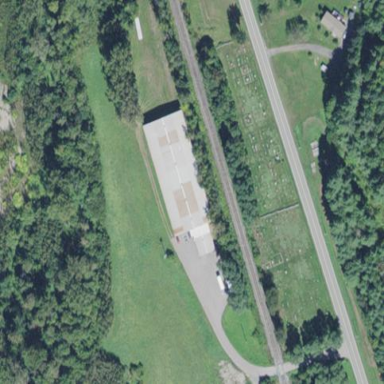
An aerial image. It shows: Grave yard.